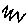
Label: zigzag